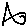
Label: fish